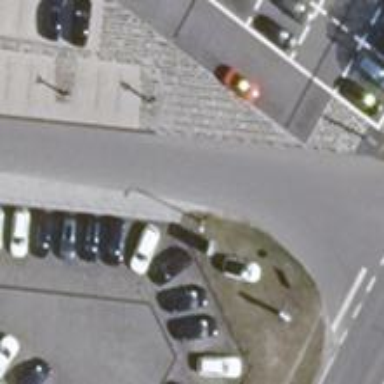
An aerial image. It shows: Bump for traffic calming.